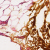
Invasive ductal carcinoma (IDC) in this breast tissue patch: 0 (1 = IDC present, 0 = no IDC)